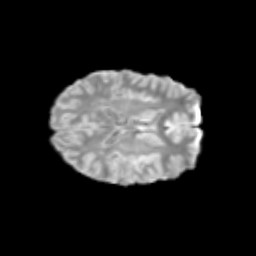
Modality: T2w
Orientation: axial
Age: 13
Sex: female
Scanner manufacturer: siemens
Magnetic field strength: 3 T
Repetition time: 3.8 s
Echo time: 0.07 s